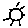
Label: sun